Brain MRI, t1w sequence, axial 2D slice.
Patient: age 23, sex F, weight 90 kg, height 1.9 m
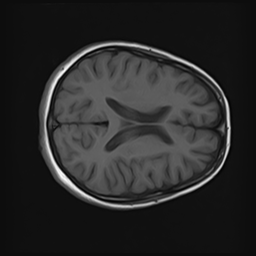